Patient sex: M
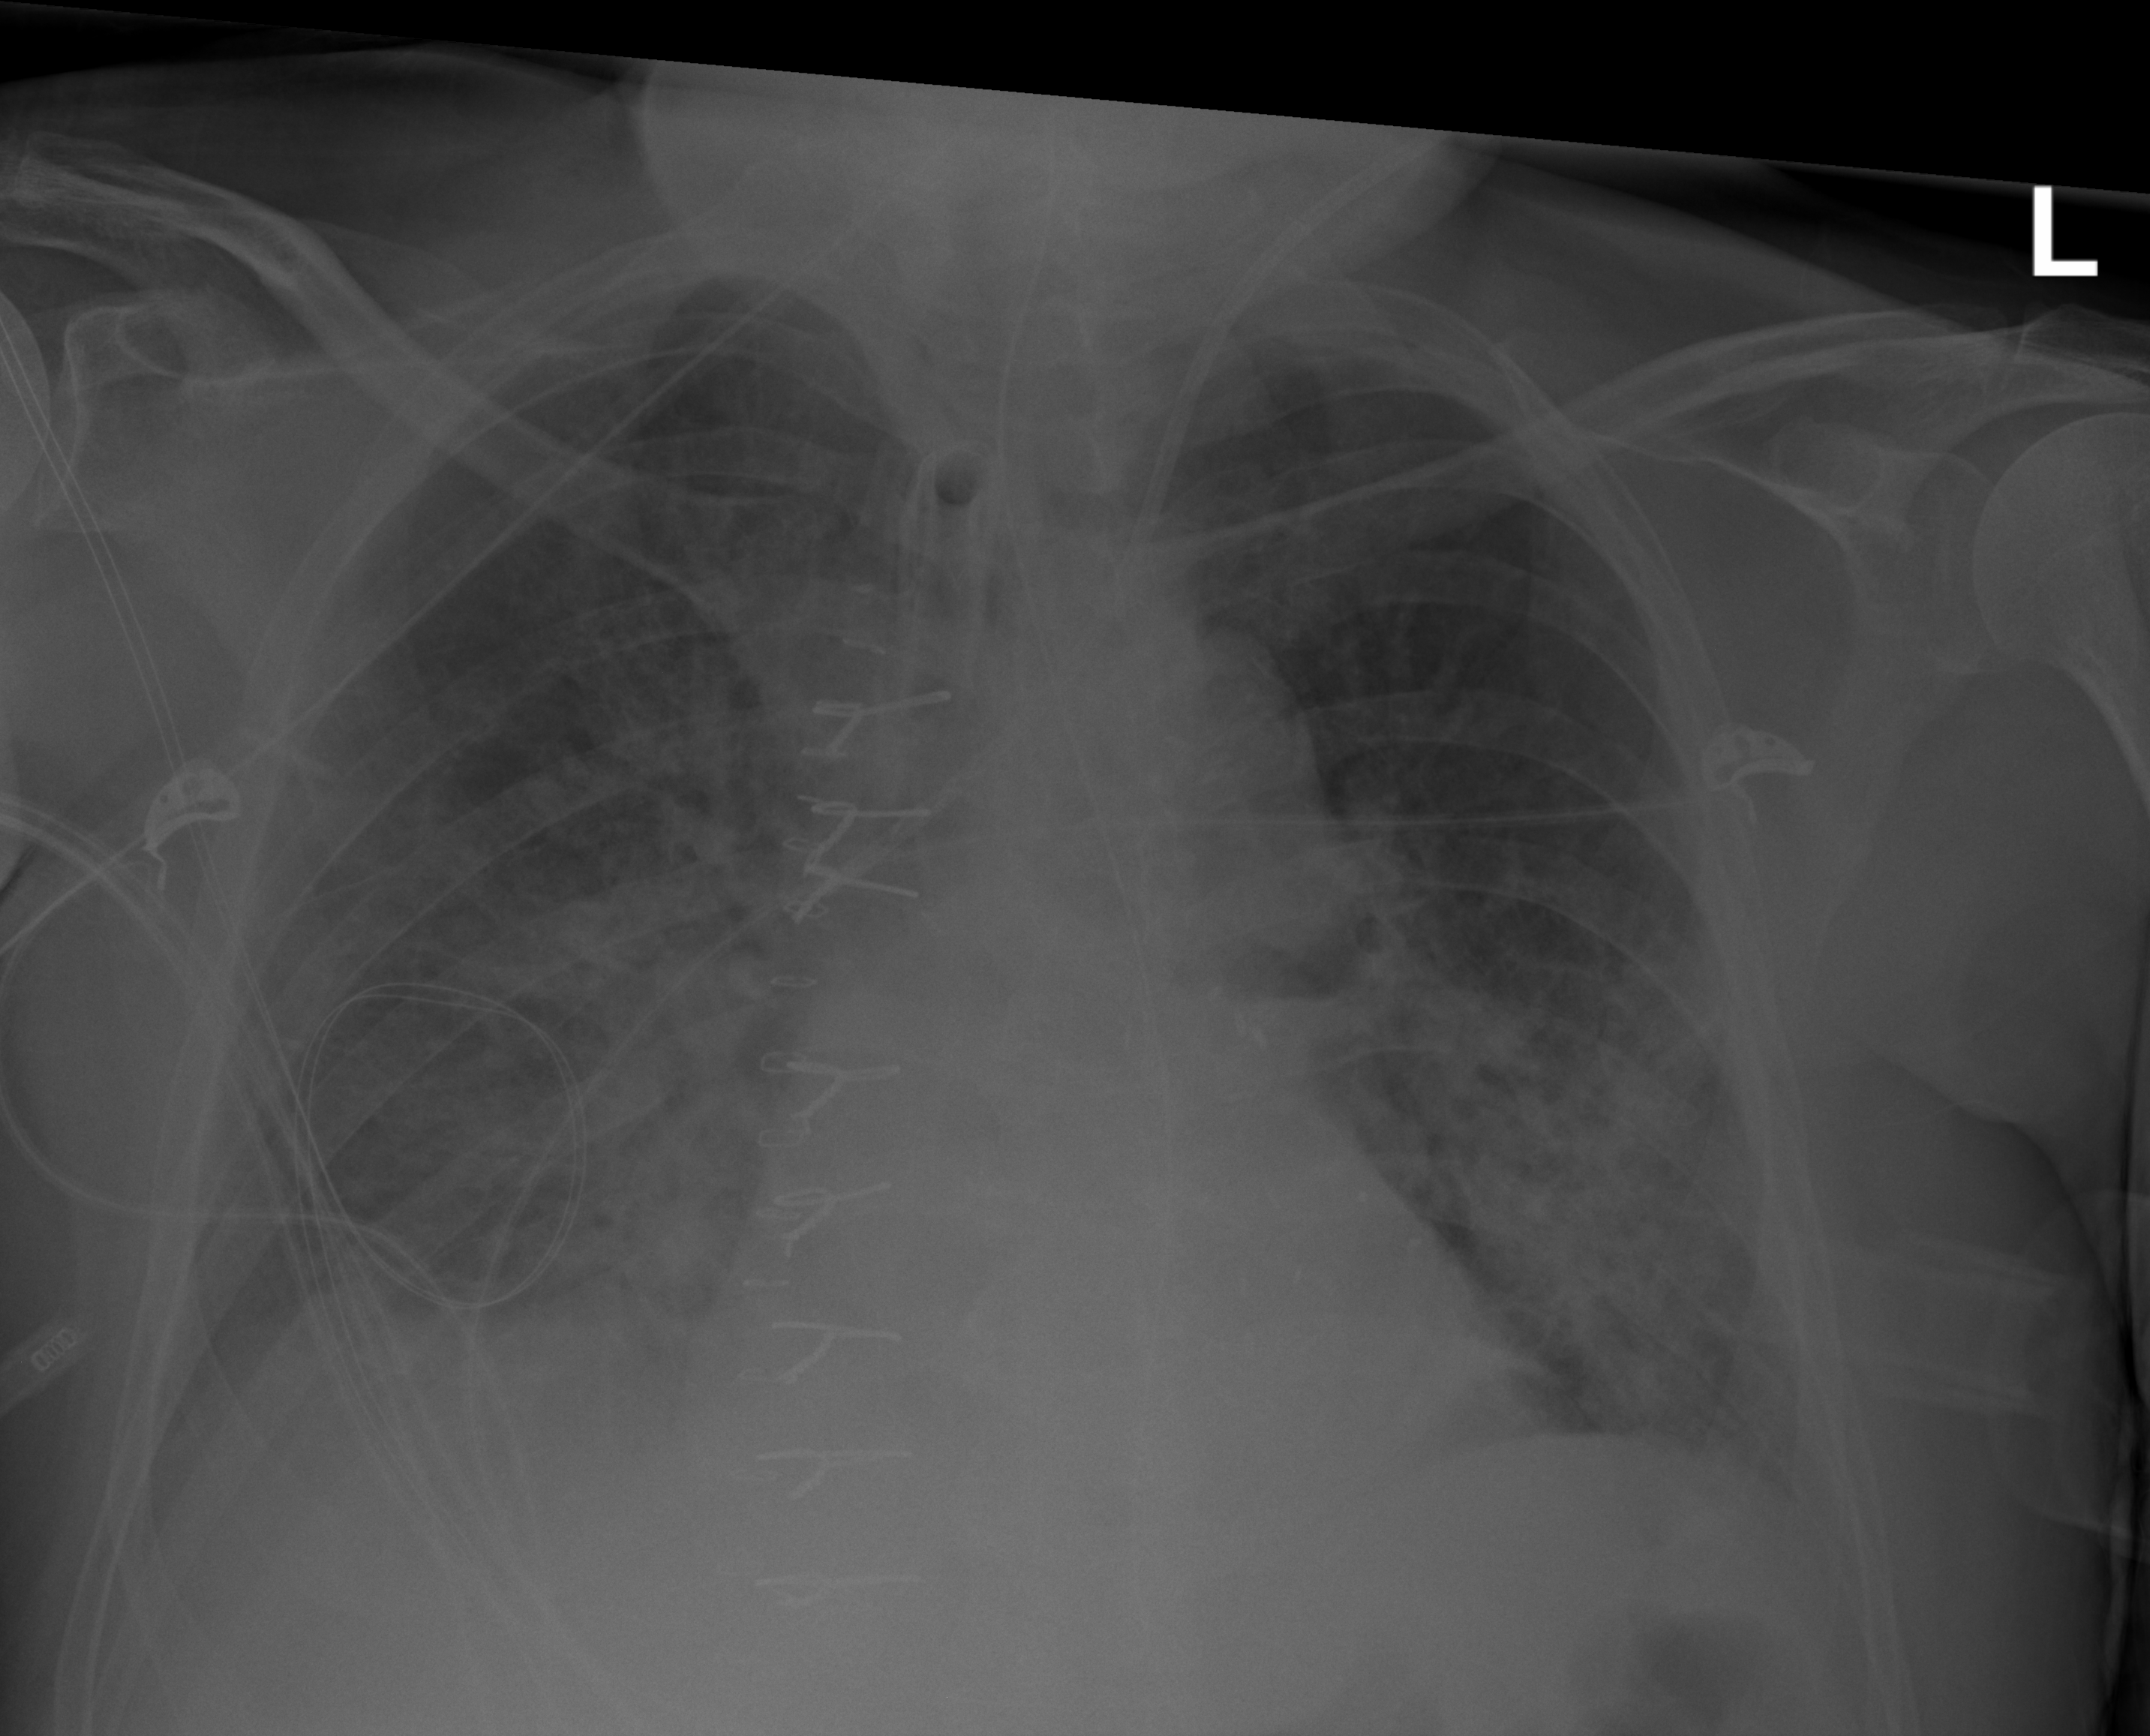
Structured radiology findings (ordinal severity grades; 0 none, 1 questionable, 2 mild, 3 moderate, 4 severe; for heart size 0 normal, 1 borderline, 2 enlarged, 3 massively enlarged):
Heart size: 0
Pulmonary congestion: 1
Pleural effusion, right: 0
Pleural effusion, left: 0
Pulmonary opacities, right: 3
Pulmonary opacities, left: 3
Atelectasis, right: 3
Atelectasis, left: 3